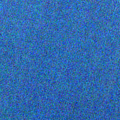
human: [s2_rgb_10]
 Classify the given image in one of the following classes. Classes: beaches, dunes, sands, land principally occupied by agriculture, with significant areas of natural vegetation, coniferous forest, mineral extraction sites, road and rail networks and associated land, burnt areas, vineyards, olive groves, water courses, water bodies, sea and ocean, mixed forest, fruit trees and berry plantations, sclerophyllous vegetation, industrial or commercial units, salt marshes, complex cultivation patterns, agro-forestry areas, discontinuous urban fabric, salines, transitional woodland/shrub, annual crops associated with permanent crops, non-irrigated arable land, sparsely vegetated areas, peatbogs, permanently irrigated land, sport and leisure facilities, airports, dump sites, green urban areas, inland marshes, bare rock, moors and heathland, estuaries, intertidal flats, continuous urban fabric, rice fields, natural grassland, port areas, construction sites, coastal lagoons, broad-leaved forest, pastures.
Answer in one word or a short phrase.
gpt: water bodies